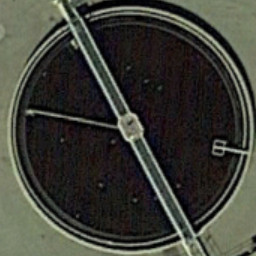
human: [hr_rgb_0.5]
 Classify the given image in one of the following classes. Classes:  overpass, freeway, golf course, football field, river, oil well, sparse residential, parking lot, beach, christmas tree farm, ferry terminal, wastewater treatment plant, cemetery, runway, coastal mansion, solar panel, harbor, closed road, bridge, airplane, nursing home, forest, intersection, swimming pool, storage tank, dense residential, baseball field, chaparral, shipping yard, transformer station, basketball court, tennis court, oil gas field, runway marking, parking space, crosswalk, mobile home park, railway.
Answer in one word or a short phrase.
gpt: wastewater treatment plant